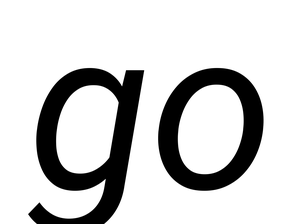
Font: Roboto-Italic_Italic